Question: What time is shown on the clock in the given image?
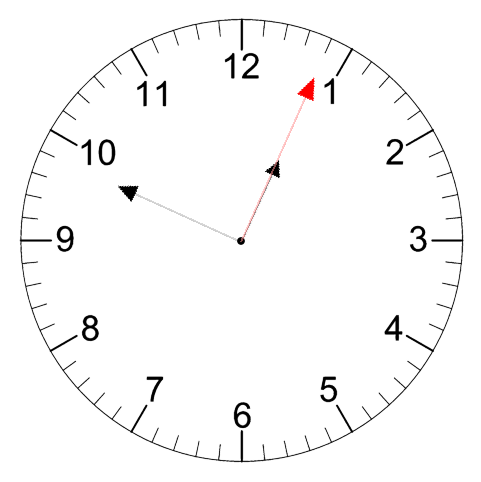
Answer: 12:49:04